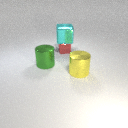
large yellow metal cylinder to the right of large green metal cylinder